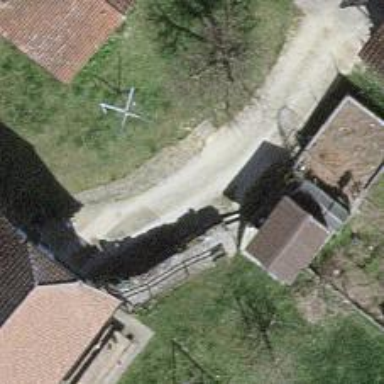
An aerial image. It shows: Driveway.